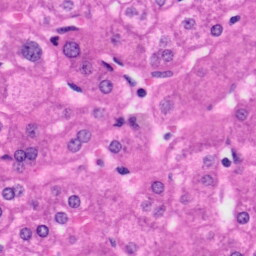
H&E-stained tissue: Liver